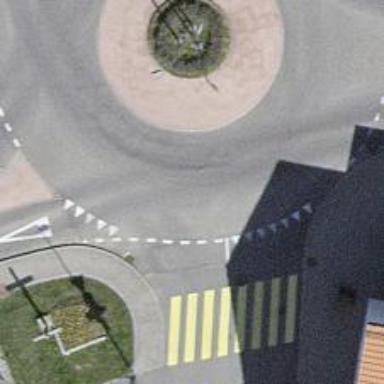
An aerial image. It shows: Secondary road leading to roundabout.